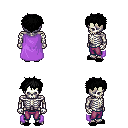
a pixel art fantasy rpg character, male body template, skeleton, lavender cape, magenta pants, black bedhead hairstyle, black slippers, four views (front, back, left, right), 2x2 character sprite sheet, small pixel art, hard edges, no anti-aliasing